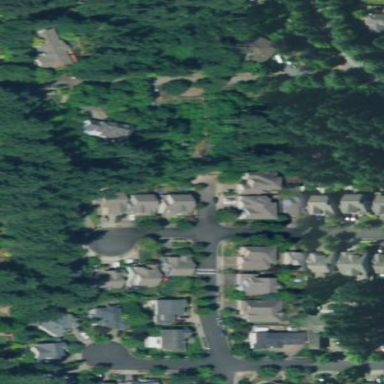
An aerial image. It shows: This residential area consists of single-family homes.